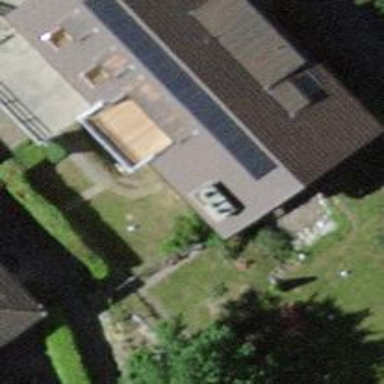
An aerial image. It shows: Solar power generator using photovoltaic panels.